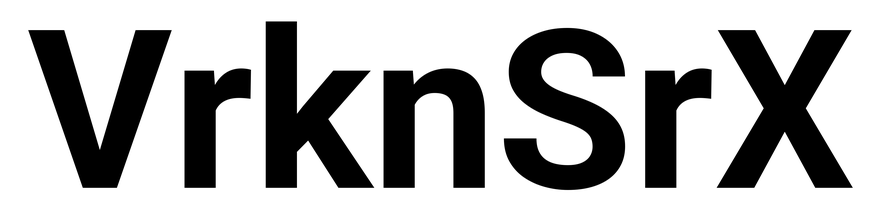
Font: Roboto_Bold